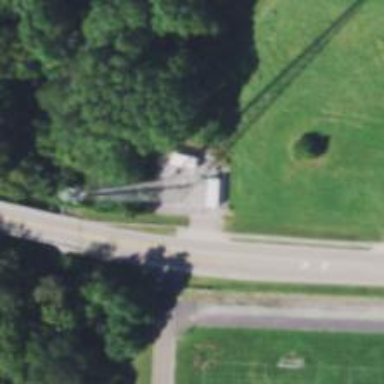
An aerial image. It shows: Mast structure.